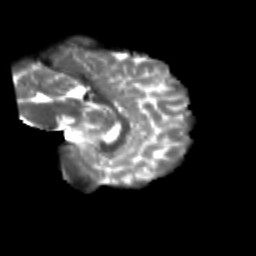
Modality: T2w
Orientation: sagittal
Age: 13
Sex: male
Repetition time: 9.4 s
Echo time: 0.089 s